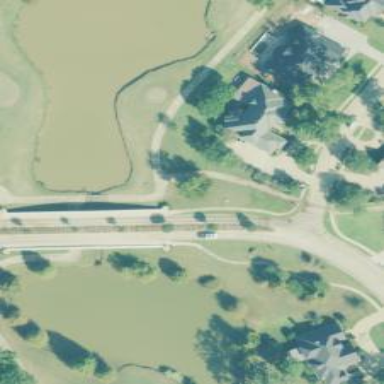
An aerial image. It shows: Footway that resembles golf path.